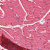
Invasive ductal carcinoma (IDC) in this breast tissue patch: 0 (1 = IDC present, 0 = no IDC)